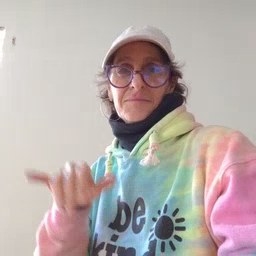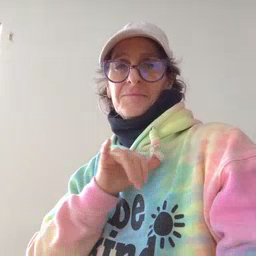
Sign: same